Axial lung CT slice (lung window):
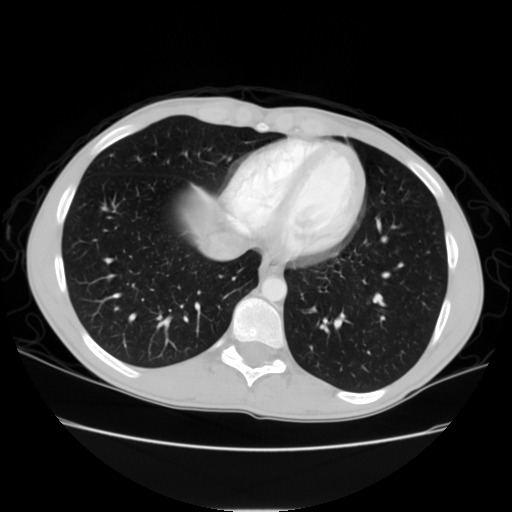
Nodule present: no